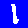
Digit: 1